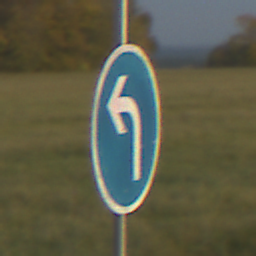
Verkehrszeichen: VorgeschriebeneFahrtrichtungLinks
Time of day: SunriseSunset
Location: Outdoor (Nature)
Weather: PartlyCloudy
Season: NotSpecified
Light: Natural